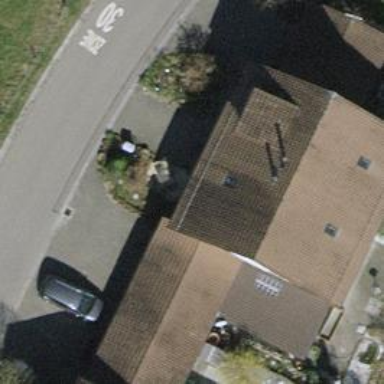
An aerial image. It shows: Building with tiled roof.